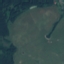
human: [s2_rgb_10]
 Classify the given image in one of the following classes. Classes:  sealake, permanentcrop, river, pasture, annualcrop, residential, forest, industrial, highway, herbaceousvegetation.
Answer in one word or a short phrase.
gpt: Pasture